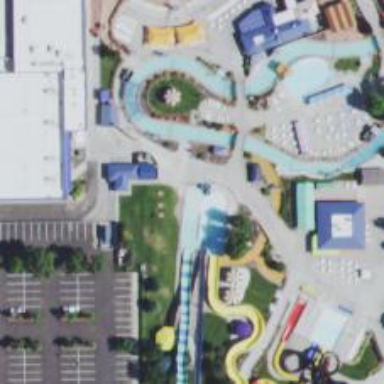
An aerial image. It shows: Water slide attraction.